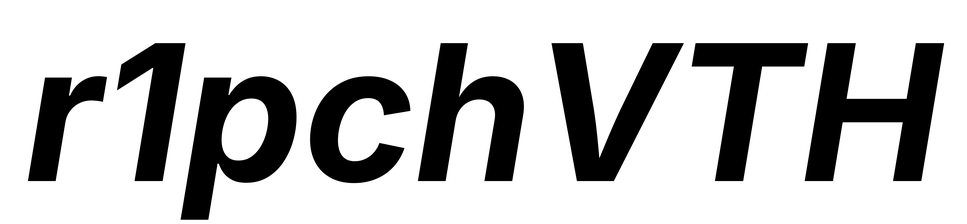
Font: Inter-Italic_Bold_Italic